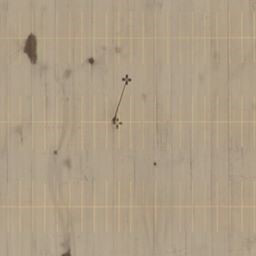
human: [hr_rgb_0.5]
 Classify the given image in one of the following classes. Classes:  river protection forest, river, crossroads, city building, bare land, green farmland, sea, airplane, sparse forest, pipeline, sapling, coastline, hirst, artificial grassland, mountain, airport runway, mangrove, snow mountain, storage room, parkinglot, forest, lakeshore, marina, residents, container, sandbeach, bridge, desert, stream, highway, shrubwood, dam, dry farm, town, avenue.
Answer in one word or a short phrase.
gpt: airport runway